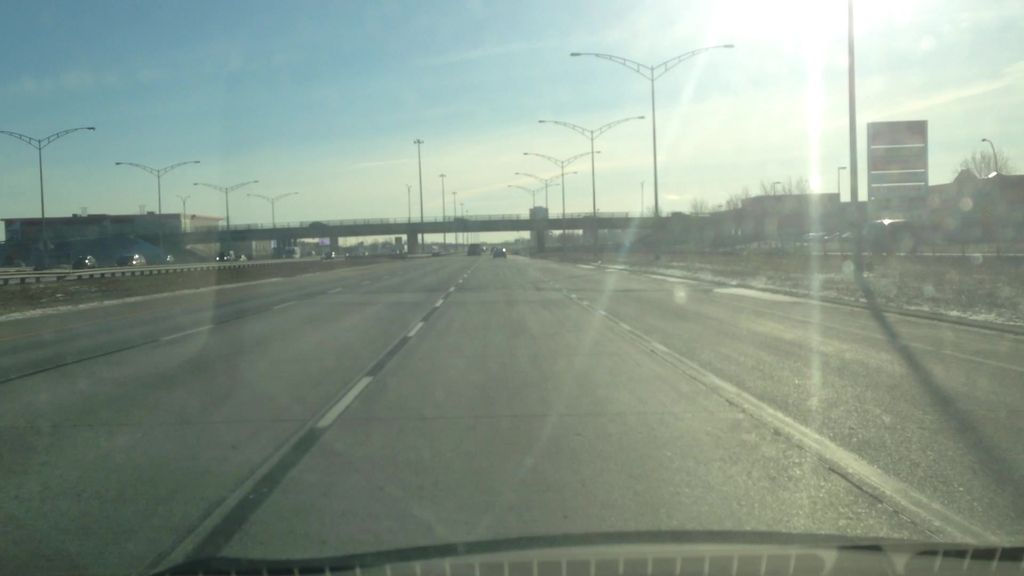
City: montreal